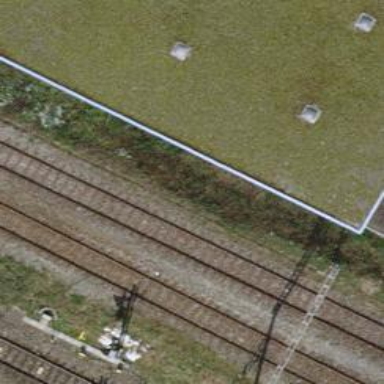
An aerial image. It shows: Railway track with electrified contact lines. This is siding track.